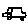
Label: car